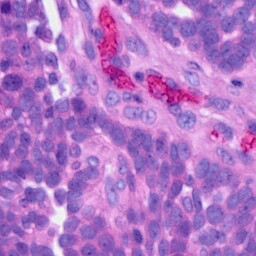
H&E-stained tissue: Ovarian